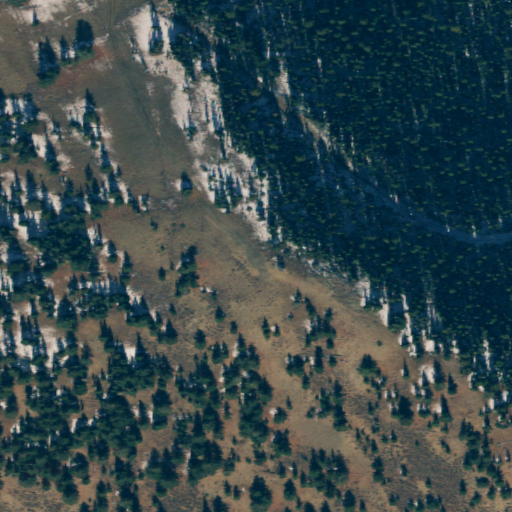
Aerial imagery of mountain in Washington named Sweetgrass Butte containing grassland, shrub, evergreen forest, open development, medium intensity development, low intensity development, and high intensity development